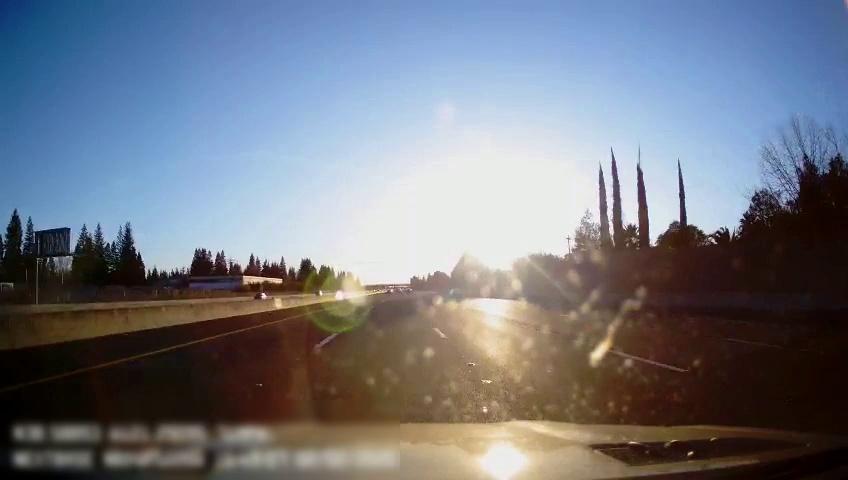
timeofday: Day
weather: Sunny
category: Drivable Space
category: Vehicles | Car
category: Vehicles | Car
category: Lanes | Alternate Lane
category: Lanes | Alternate Lane
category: Lanes | Current Lane
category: Lanes | Current Lane
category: Lanes | Alternate Lane